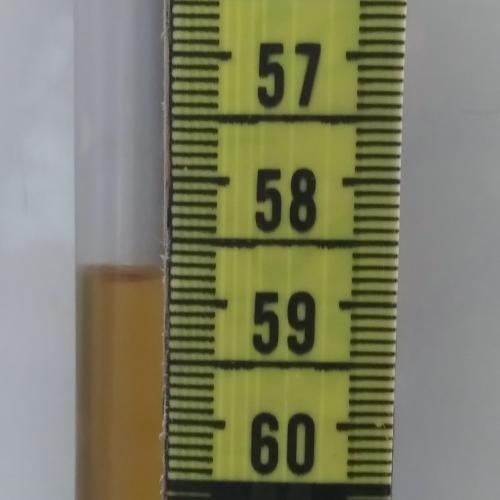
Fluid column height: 58.8 cm